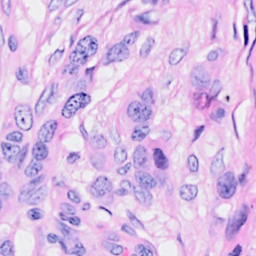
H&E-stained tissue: Breast